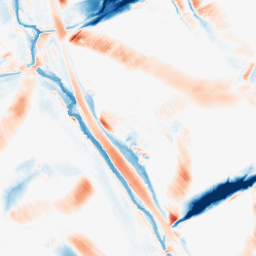
Category: morphological
Decomposition family: morphological_diamond
Decomposition parameters: operation: average
radius: 20
Upsampling method: edge_directed
Upsampling parameters: scale: 4
Upsampling scale: 4